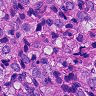
Metastatic tissue present: yes